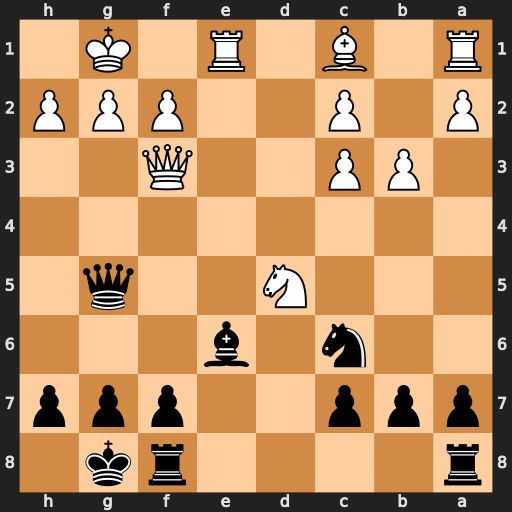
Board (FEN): r4rk1/ppp2ppp/2n1b3/3N2q1/8/1PP2Q2/P1P2PPP/R1B1R1K1
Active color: b
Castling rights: -
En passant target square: -
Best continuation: Qxd5 Qxd5 Bxd5